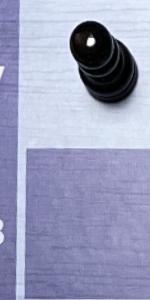
Label: Empty